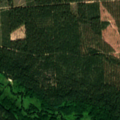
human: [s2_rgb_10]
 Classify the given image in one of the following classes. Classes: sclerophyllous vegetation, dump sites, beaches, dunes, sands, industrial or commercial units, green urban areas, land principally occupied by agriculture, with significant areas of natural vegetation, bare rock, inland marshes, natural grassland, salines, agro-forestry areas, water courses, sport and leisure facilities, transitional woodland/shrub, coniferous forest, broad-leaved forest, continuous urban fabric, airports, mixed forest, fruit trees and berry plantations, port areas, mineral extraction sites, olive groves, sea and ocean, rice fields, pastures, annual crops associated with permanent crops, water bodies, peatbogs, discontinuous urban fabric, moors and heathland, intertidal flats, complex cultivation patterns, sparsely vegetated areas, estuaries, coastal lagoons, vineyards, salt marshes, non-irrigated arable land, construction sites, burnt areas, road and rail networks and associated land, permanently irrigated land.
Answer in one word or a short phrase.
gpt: land principally occupied by agriculture, with significant areas of natural vegetation, coniferous forest, transitional woodland/shrub